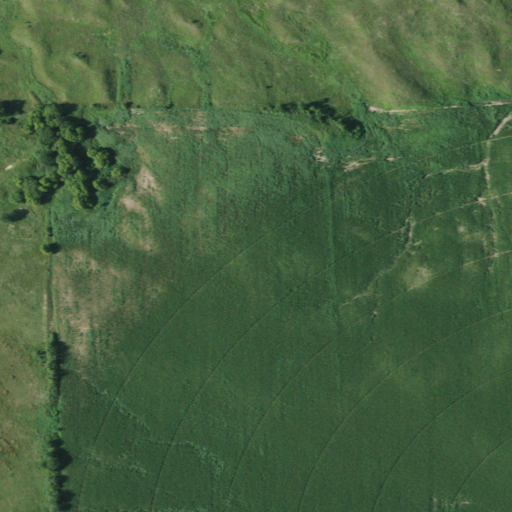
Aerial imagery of valley in Nebraska named Antelope Valley containing grassland and cultivated crops